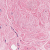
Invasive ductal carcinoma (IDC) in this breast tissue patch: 0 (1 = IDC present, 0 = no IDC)